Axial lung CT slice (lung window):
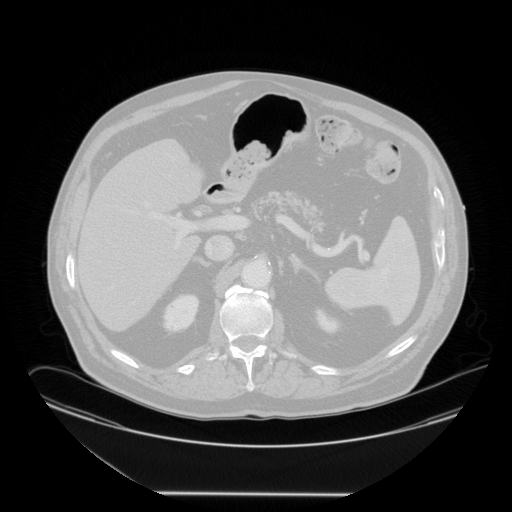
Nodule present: no